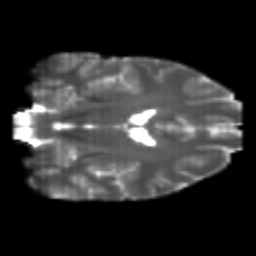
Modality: T2w
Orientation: coronal
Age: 23
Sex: female
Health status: healthy
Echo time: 0.074 s